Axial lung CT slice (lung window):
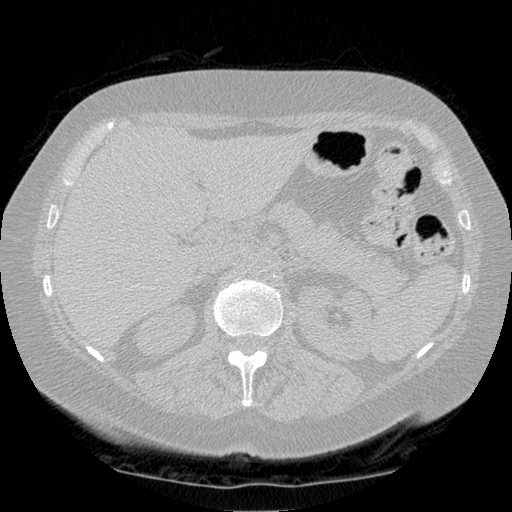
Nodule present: no